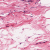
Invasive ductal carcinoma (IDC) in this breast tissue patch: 0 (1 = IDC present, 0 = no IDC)